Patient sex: M
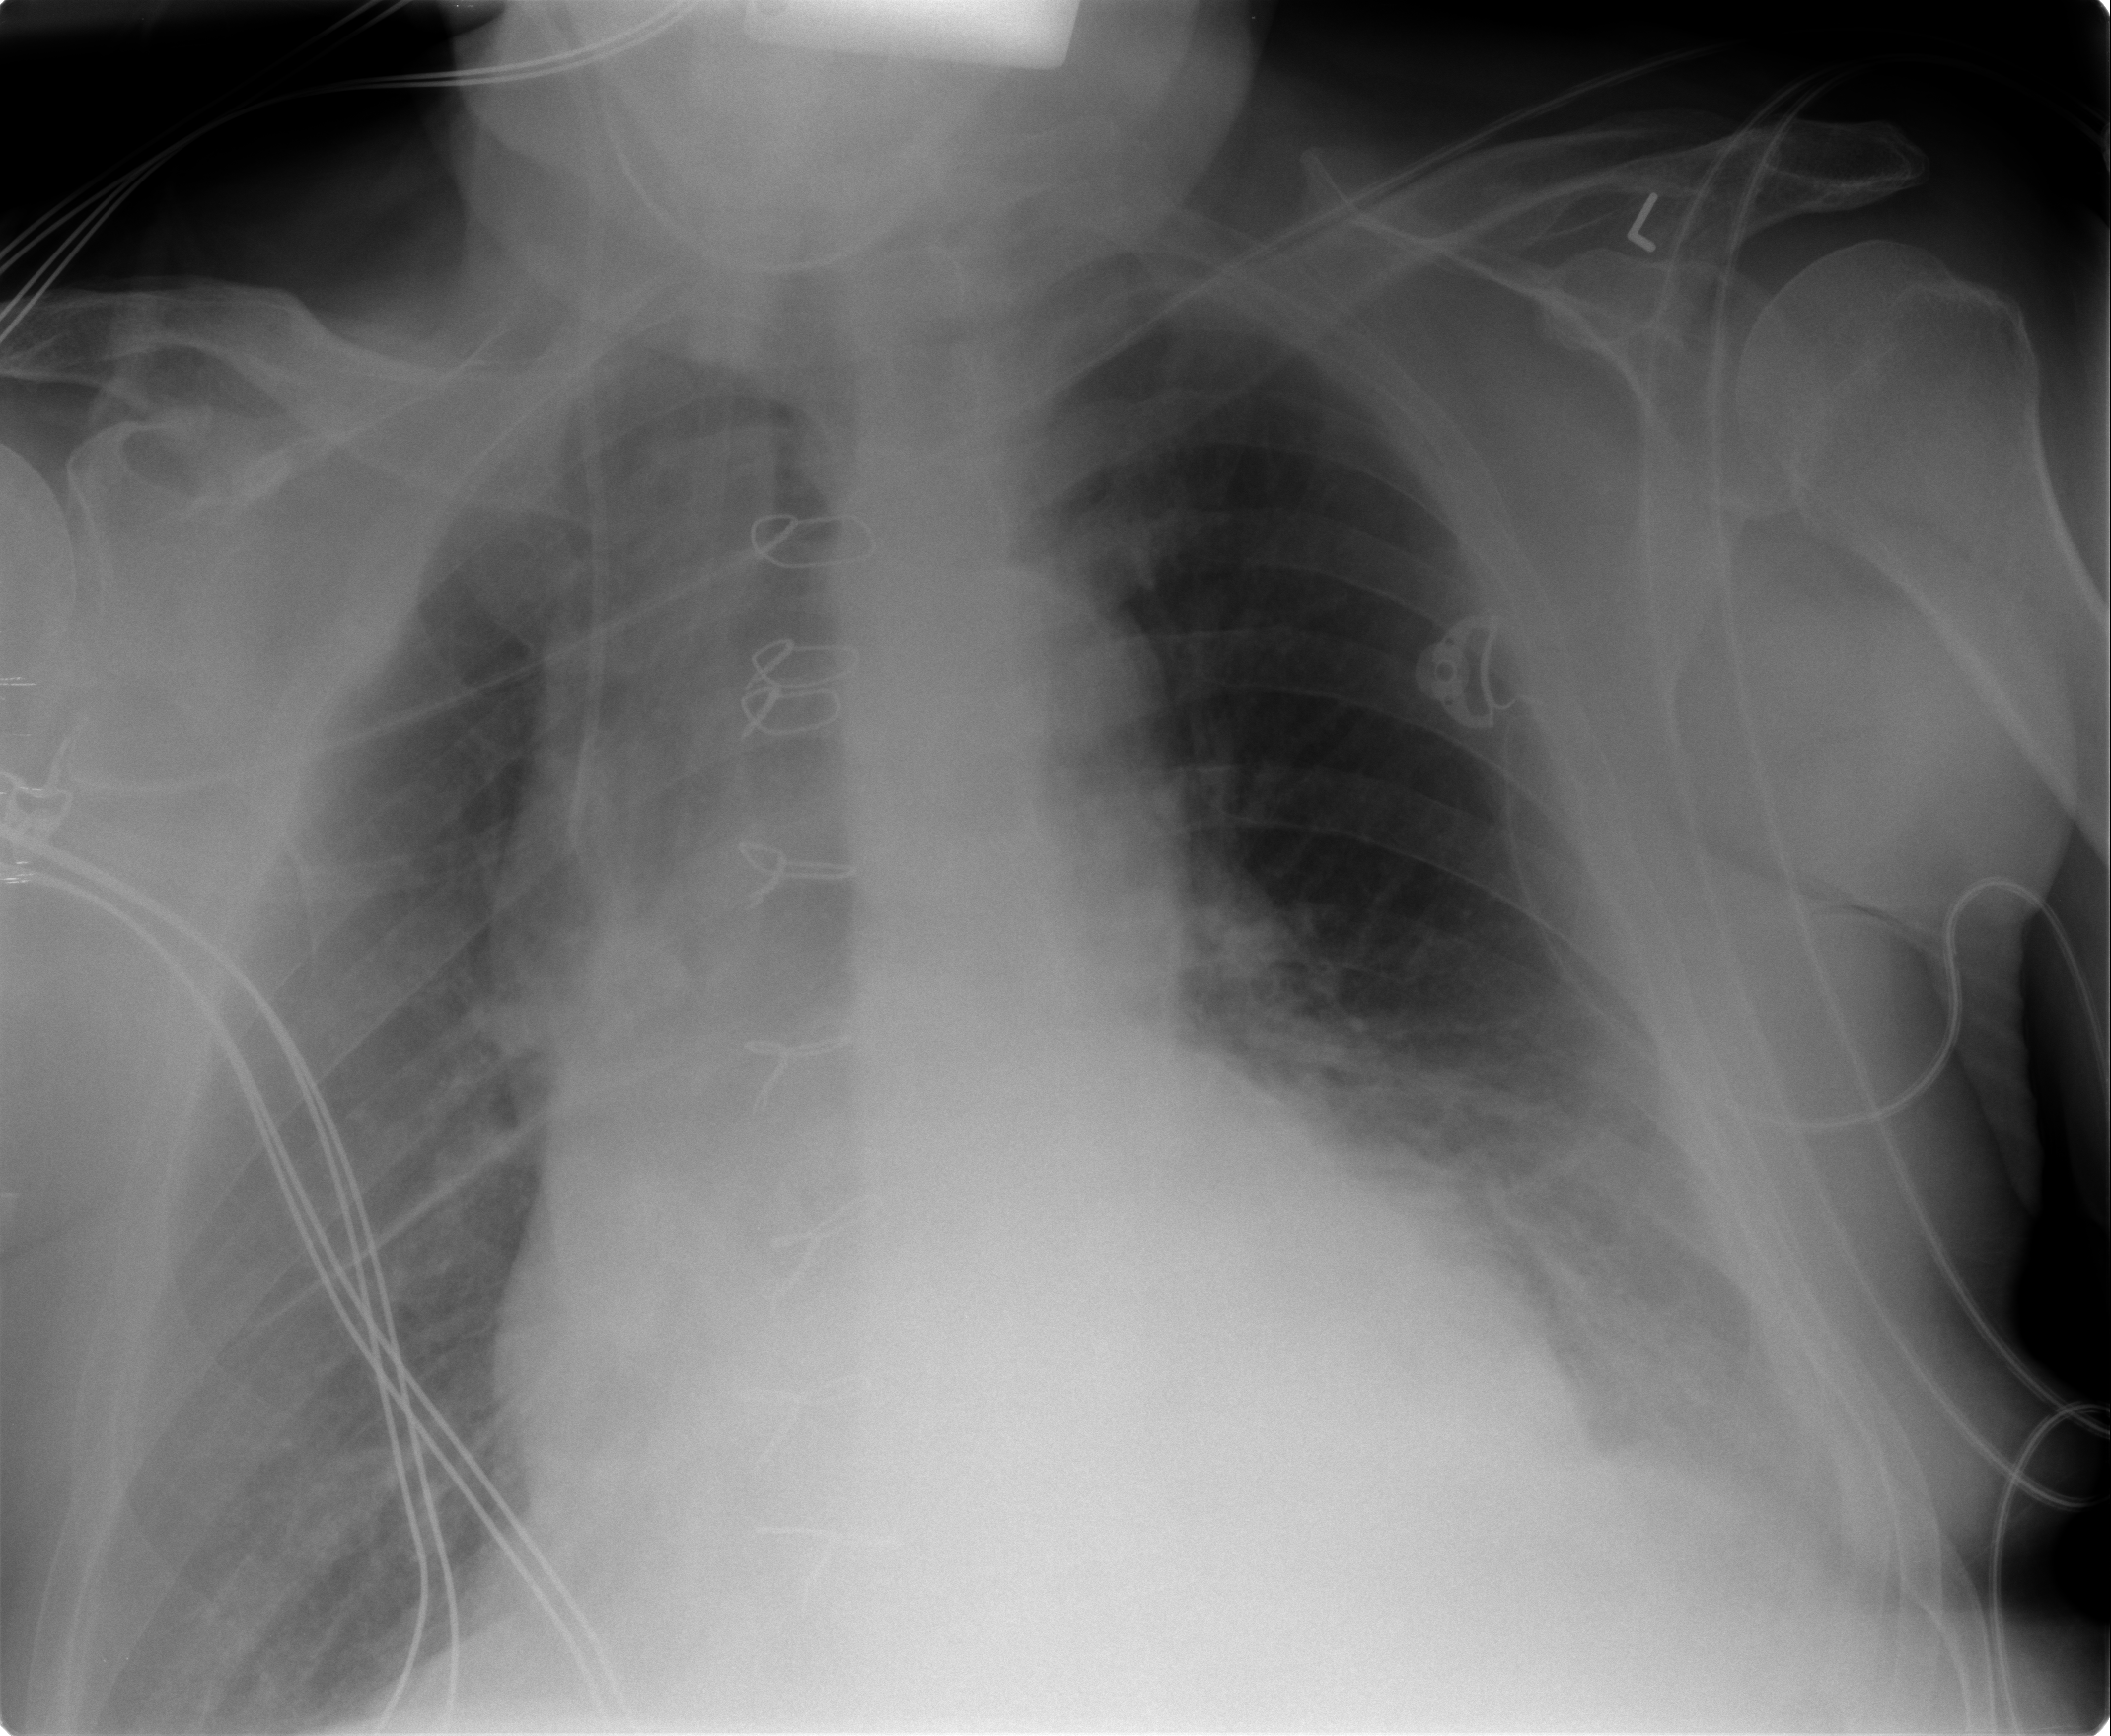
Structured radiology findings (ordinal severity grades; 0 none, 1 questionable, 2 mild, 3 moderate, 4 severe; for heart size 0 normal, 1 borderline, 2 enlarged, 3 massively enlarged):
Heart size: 2
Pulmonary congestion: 2
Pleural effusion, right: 1
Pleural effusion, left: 2
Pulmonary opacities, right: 0
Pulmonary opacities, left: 1
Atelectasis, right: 2
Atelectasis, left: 2